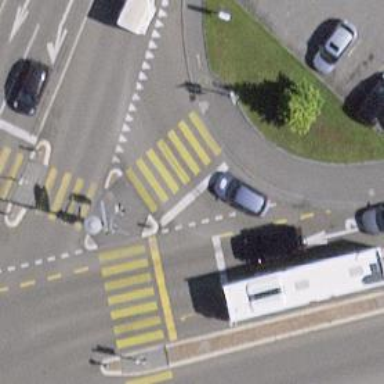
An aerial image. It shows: Road with traffic signals for signaling.